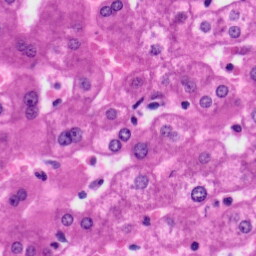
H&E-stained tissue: Liver